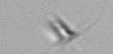
Label: Calciopappus